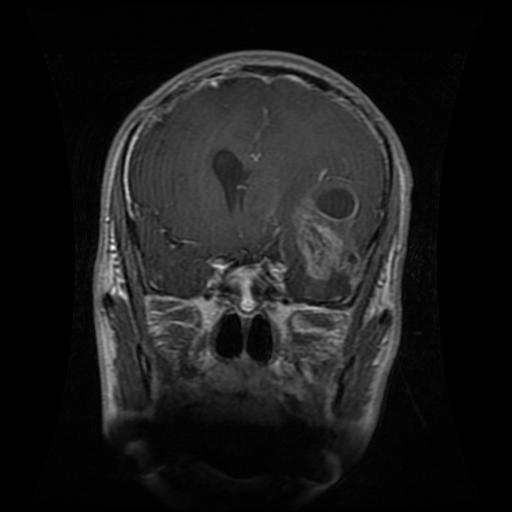
Label: glioma